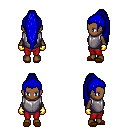
a pixel art fantasy rpg character, female body template, human, dark skin, steel chest armor, red pants, blue extra-long topknot hairstyle, gold gloves, brown slippers, four views (front, back, left, right), 2x2 character sprite sheet, small pixel art, hard edges, no anti-aliasing